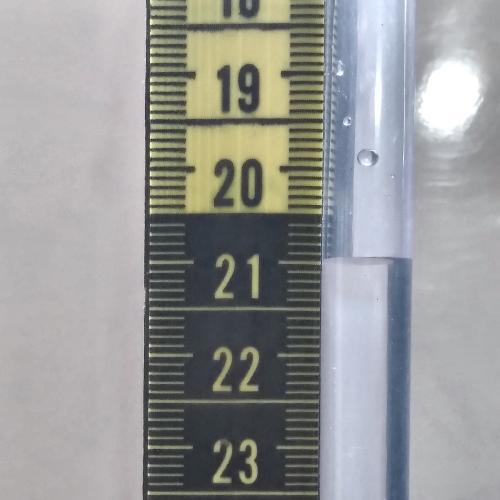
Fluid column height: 21.0 cm